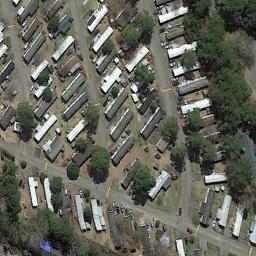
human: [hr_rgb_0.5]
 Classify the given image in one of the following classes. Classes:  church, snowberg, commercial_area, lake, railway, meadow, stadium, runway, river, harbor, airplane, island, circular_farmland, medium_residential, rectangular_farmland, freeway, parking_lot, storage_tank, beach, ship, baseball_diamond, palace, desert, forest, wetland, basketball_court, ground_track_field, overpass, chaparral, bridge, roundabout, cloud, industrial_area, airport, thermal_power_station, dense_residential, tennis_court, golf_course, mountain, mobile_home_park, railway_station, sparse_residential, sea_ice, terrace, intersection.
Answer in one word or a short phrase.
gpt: mobile_home_park